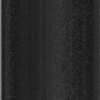
Label: dusty